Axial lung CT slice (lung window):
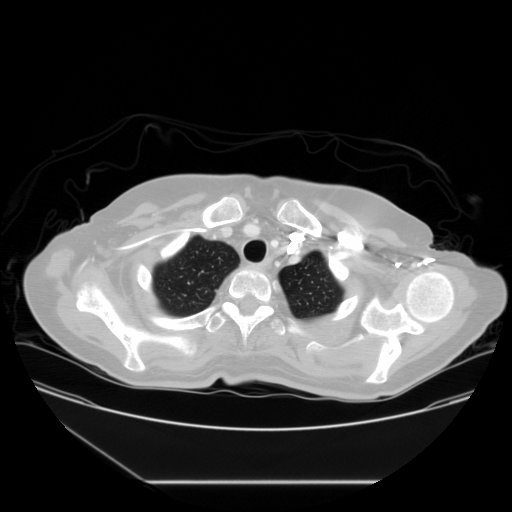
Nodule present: no